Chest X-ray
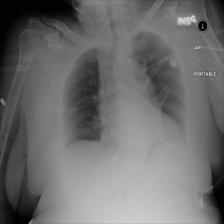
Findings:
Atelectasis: negative
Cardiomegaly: negative
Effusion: negative
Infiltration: negative
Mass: negative
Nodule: negative
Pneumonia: negative
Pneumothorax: negative
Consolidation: negative
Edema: negative
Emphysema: negative
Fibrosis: negative
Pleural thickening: negative
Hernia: negative